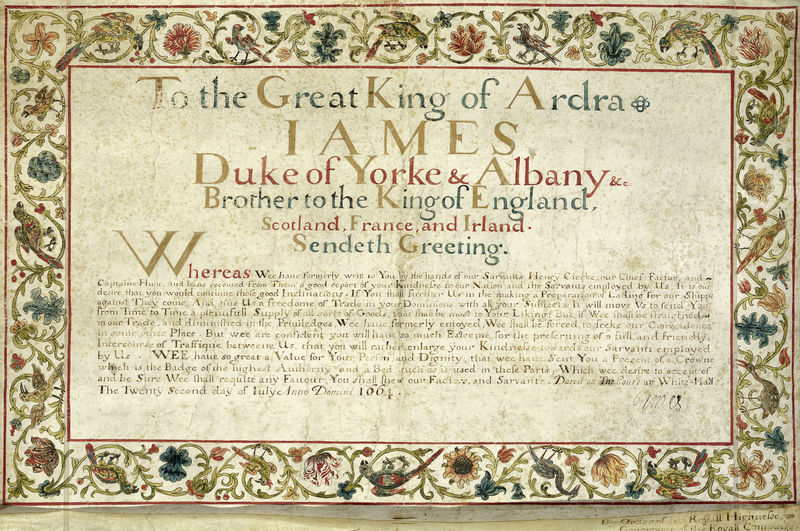
Titel: Document van James, hertog van York, aan de koning van Ardra
Künstler: Ellis (Sir) Leighton
Standort: Amsterdam
Institution: Rijksmuseum
Schlagwörter: king, red, white, black, france, gold, green, flowers, pink, brown, greek, orange, message, paper, birds, writing, letters, letter, duke, leaves, design, ink, signature, england, english, book, urkunde, calligraphy, page, border, text, vines, words, manuscript, könig, schreiben, london, scotland, title, brother, james, petals, illuminated, document, greeting, ireland, berries, albany, great, irland, dedication, 1664, yorke, ardra, iames, whereas, york, iamges, sendeth, fürst, duke of york, king of england, jamrs